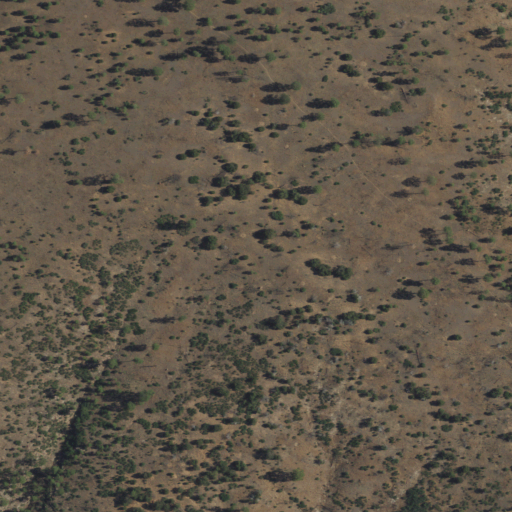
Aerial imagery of mountain in New Mexico named Burnt Mesa containing shrub, evergreen forest, and grassland